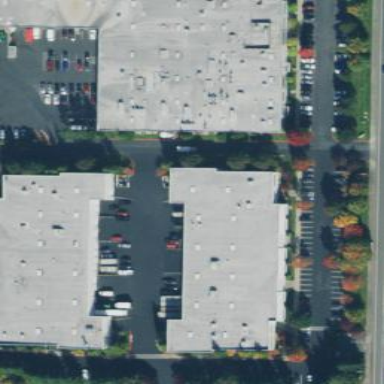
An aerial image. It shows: Industrial building.